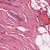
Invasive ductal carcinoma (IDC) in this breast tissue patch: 0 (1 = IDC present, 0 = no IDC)